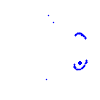
Particle: kaon